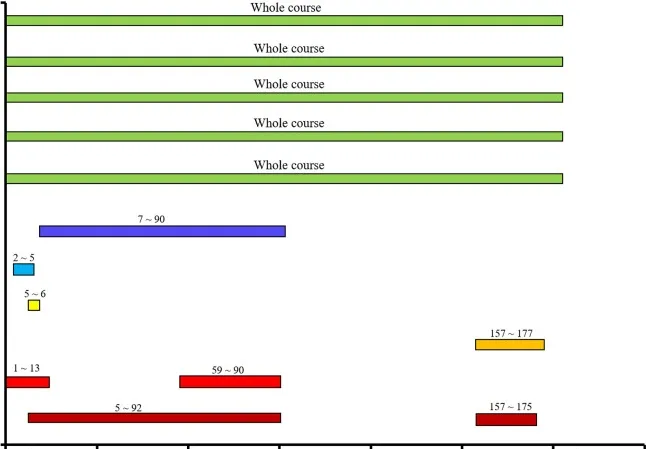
The used drugs and sinus bradycardia events by time in a patient with coronary heart disease.
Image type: electrography (ekg)